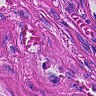
Metastatic tissue present: no